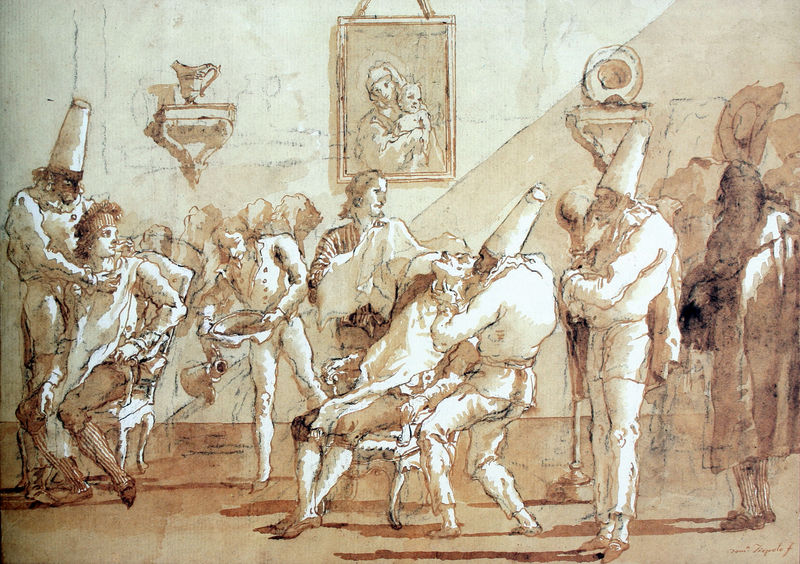
Titel: Der Barbierladen (Pulcinella)
Künstler: Giovanni Domenico Tiepolo
Standort: London
Institution: Sir Brinsley Ford
Schlagwörter: gemälde, hand, himmel, mann, schatten, umhang, vogel, wasser, weiß, aquarell, frauen, menschen, ocker, sitzen, braun, fenster, finger, frau, frisur, grau, hell, hut, hüte, licht, männer, raum, schmuck, schwarz, skizze, stuhl, stühle, szene, zeichnung, zimmer, rot, tuch, beige, gesellschaft, haube, herren, party, tanz, anzug, anzüge, bart, betrunken, feier, hemd, hose, jacke, mütze, mützen, wand, arme, augen, barock, diener, gesicht, kleidung, mord, rahmen, schale, sockel, stehen, teller, bild, hals, halskrause, herr, innenraum, porträt, signatur, sonne, boden, auge, mantel, sessel, sitzend, stehend, tücher, kind, mutter, personen, kanne, krug, skulptur, vase, kopfbedeckung, bein, kuss, umarmung, sitz, italien, venedig, schuhe, zuschauer, hosen, blusen, hellbraun, farbe, grafik, graphik, monochrom, linien, ziehen, farblos, sepia, beobachter, treppe, wild, dekoration, maskerade, salon, büste, dekor, sitzt, festhalten, gestreift, goya, stuck, vasen, lichteinfall, socken, strumpf, knöpfe, dünn, waschen, strümpfe, tusche, hängen, krank, wandteller, kohle, becken, druck, viele, schwarz weiß, radierung, karrikatur, uniformen, jacken, soldat, mäntel, schlange, kittel, bleistift, hauben, arzt, medizin, schuh, orgie, sterbende, tinte, bleistiftzeichnung, hüze, tracht, handwerk, christus, jesus, pieta, gut, wartende, ermordung, zentral, durchsichtig, ölskizze, diagonale, kostüme, erscheinung, bozzetto, mohr, hochzeit, konsolen, konsole, livree, bild im bild, zuschauen, schauspieler, maria, madonna, ohnmacht, karneval, kannen, lichtschein, koch, tänzer, karrekatur, harlekin, josef, zahn, zahnarzt, buckel, federzeichnung, gouache, tuschezeichnung, treppenaufgang, fehler, jesuskind, kniehose, masken, madonna mit kind, gießen, pierrot, pflege, angestellte, vorgang, wunder, helfer, tiepolo, kniehosen, erschöpfung, bringen, barbier, friseur, guache, beinkleid, clowns, mit, christuskind, jesukind, schergen, mutter mit kind, rasieren, rasur, buld, saloon, karnevall, fastnacht, operation, pulcinella, pantalone, tiepolo d.j., commedia, commedia dell'rte, babier, barbiere, dienstleistung, kitzeln, koloration, bilk, op, sitezne, bail, wartezimmer, zahnbehandlung